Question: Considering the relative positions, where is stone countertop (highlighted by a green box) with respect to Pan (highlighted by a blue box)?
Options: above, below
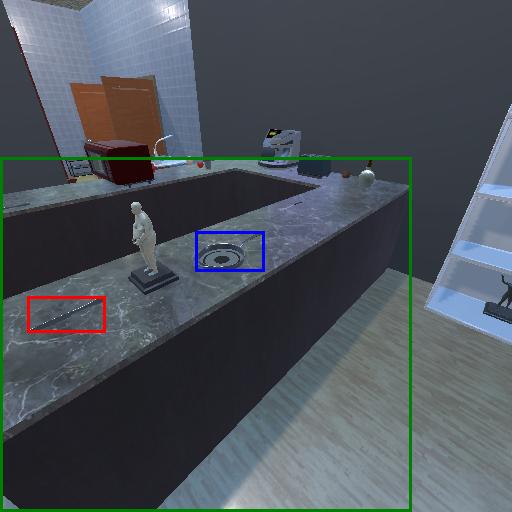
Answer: above